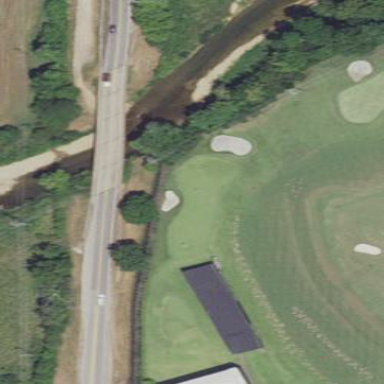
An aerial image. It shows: Grassy area designated as golf tee.